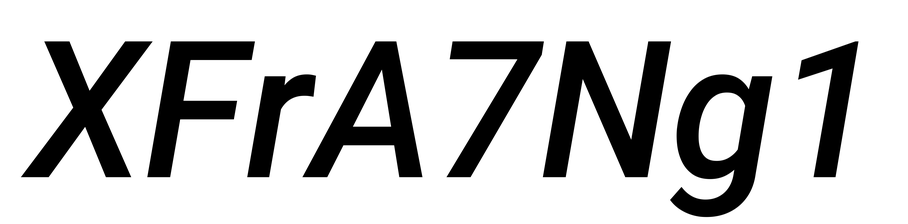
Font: Roboto-Italic_Medium_Italic